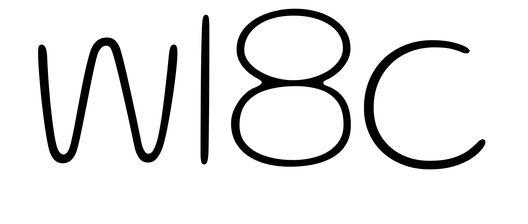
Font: Gluten_Thin